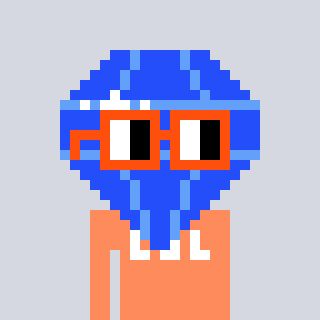
a pixel art character with square orange glasses, a blue diamond-shaped head and a peachy-colored body on a cool background